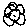
Label: flower